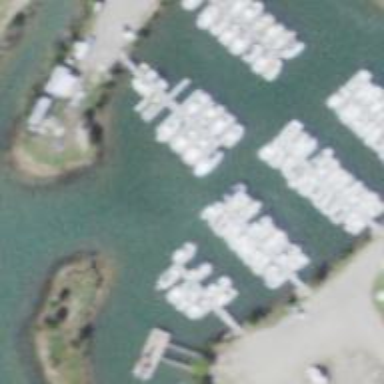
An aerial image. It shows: Pier with mooring facilities.